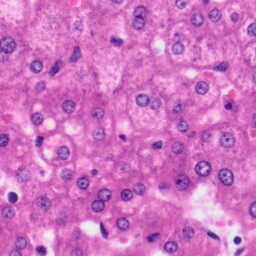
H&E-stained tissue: Liver